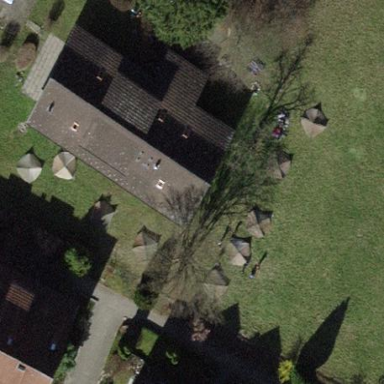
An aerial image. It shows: Detached building.